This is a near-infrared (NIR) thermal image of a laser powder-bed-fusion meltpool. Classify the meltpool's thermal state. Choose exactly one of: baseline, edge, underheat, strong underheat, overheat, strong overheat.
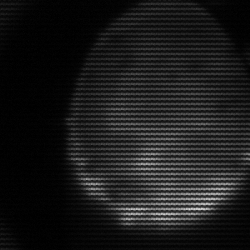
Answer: edge